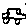
Label: car